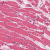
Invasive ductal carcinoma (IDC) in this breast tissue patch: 0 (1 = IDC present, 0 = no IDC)